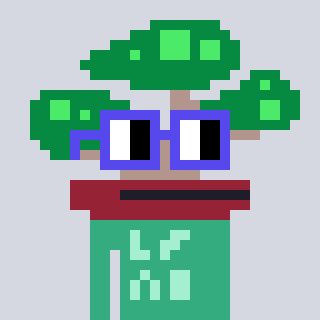
a pixel art character with square blue glasses, a bonsai-shaped head and a teal-colored body on a cool background